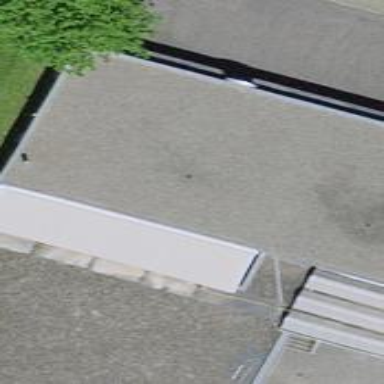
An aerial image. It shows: Flat roof retail building.